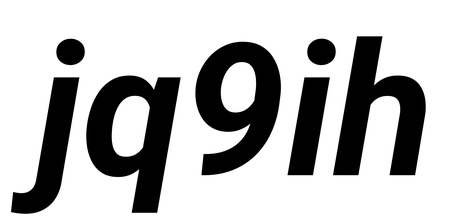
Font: Roboto-Italic_Bold_Italic